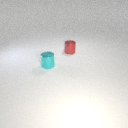
small cyan metal cylinder in front of small red metal cylinder